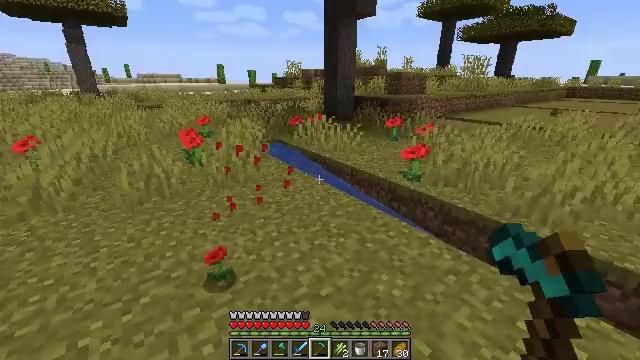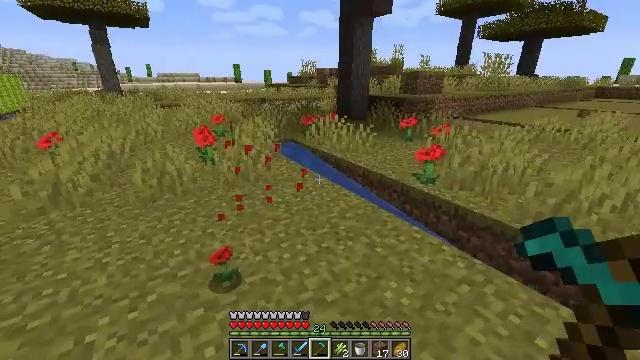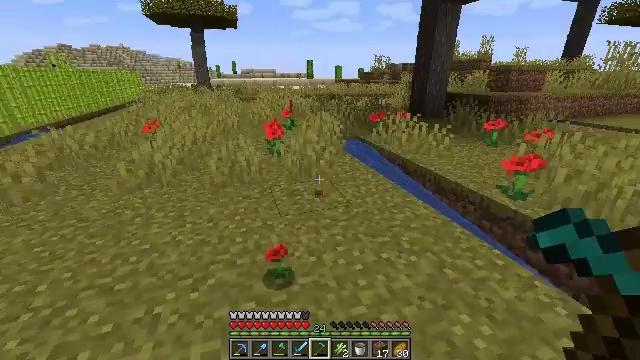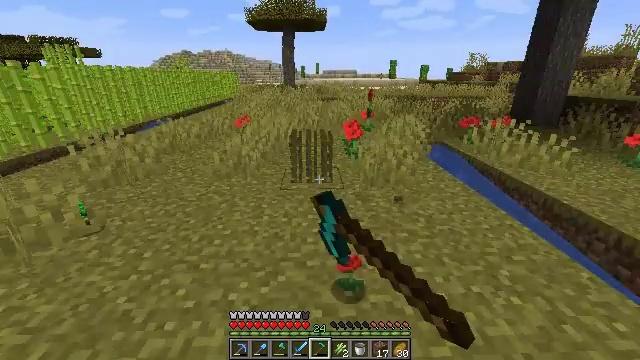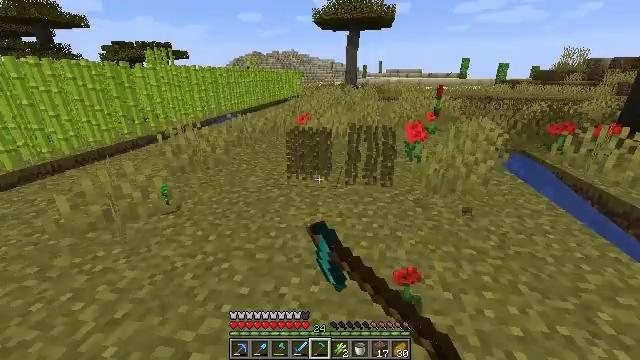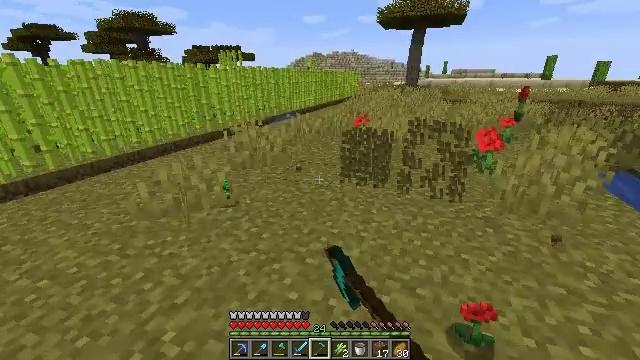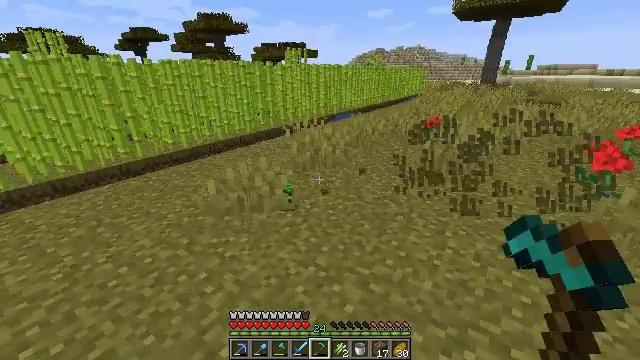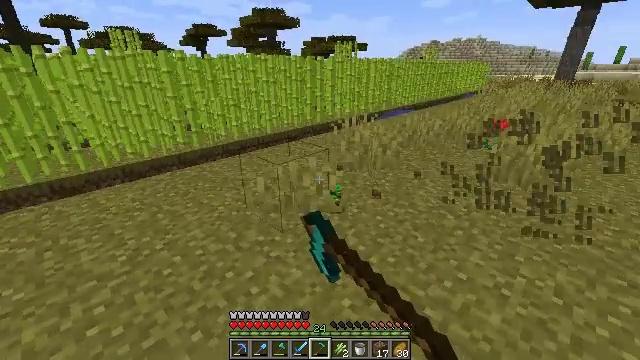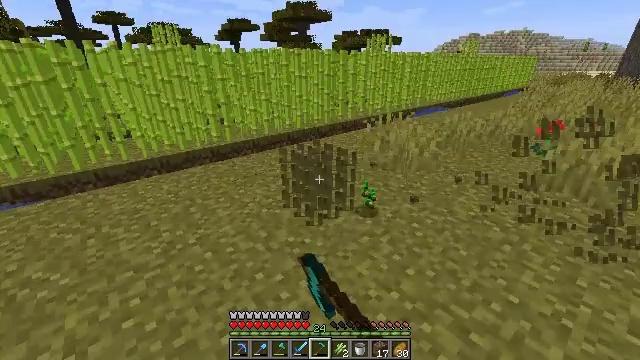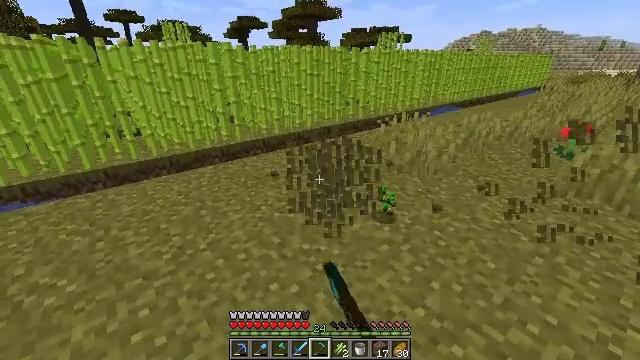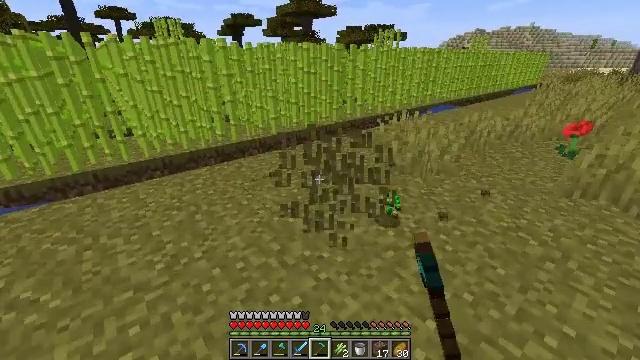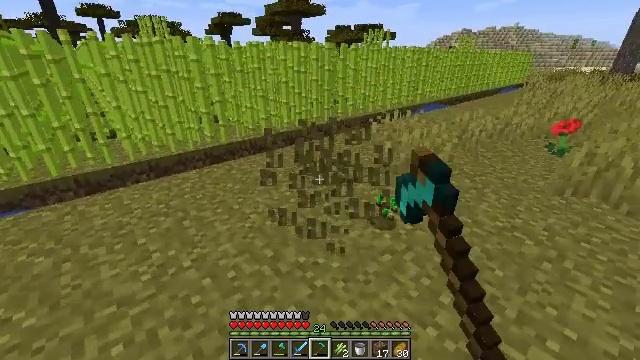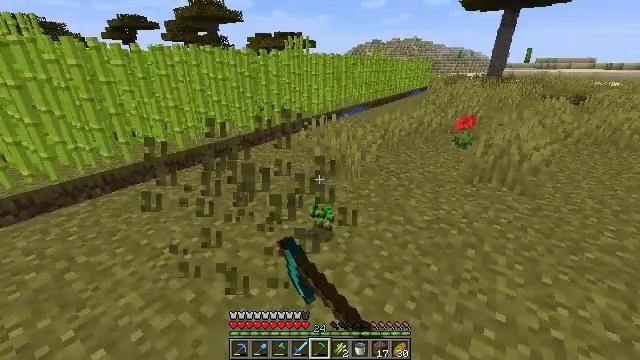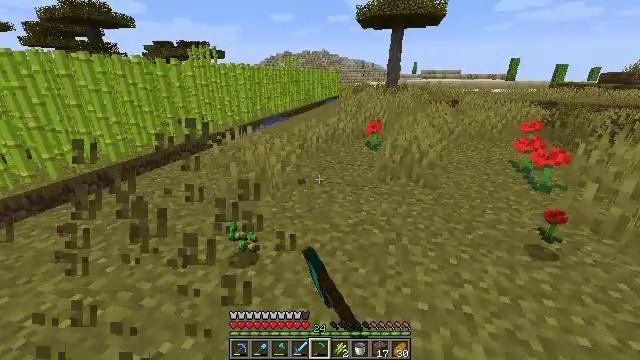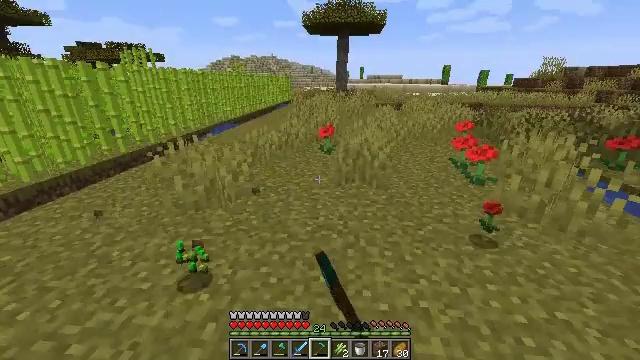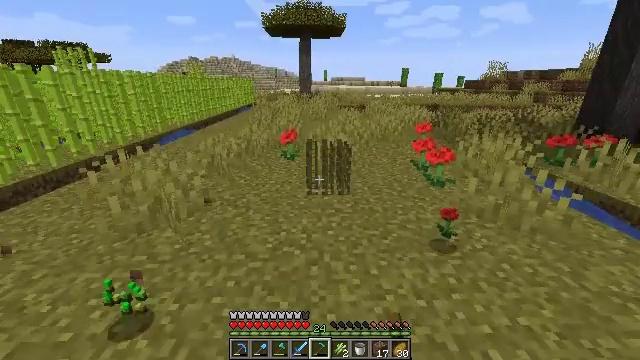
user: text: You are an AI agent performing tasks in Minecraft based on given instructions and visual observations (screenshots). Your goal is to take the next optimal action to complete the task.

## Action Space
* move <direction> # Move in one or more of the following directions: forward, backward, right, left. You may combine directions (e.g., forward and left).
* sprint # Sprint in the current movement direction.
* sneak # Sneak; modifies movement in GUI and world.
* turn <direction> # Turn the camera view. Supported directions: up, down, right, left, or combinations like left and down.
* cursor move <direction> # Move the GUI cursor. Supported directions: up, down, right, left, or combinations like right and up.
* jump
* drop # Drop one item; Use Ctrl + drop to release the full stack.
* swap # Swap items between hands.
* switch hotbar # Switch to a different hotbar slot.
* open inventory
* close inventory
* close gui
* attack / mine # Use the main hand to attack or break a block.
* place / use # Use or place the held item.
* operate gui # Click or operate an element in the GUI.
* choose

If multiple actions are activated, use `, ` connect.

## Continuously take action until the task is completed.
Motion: motion action
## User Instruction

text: Clear the ground by mining grass.
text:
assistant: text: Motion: move forward and move left, turn left, attack / mine
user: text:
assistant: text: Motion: move forward and move left, turn left, attack / mine
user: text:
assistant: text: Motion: move forward and move left, turn left, attack / mine
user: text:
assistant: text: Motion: move forward and move left, turn left, attack / mine
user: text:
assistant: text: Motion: move forward and move left, turn left, attack / mine
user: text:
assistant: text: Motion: move forward and move left, turn left, attack / mine
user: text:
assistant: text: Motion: move forward and move left, turn left and down, attack / mine
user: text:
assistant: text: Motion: move forward and move left, turn left and down, attack / mine
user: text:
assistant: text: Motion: move forward and move left, turn left, attack / mine
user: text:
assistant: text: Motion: move forward and move left, turn right, attack / mine
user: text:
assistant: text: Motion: move forward and move right, turn right, attack / mine
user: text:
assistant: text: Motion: move forward and move right, turn right and up, attack / mine
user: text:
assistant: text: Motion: move forward and move right, turn right and up, attack / mine
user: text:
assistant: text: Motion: move forward and move right, turn right and up, attack / mine
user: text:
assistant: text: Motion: move forward and move right, turn right, attack / mine
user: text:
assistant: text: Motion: move forward and move right, turn right, attack / mine
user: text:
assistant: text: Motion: move forward and move right, turn right, attack / mine
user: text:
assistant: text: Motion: move forward and move right, turn right, attack / mine
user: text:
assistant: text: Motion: move forward and move right, attack / mine
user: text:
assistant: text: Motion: attack / mine